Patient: sex M, age 75
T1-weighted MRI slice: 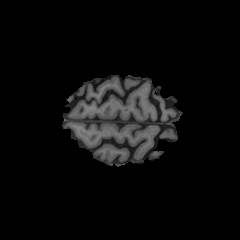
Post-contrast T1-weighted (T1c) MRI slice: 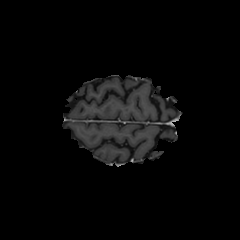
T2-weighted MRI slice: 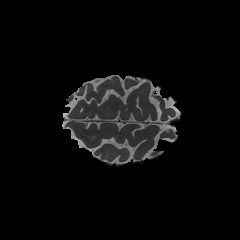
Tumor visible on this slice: no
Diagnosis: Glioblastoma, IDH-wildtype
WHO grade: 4